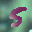
Label: 5